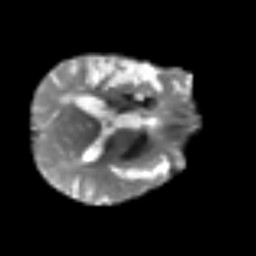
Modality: T2w
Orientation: axial
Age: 59
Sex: male
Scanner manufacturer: siemens
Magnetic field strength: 3 T
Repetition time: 3.2 s
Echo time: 0.081 s